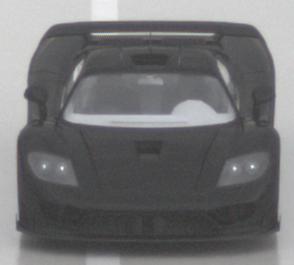
Make: Saleen
Model: S7
Detailed model: -
Model produced from: 2000
Model produced until: 2008
Doors: 2
Color: black
Road condition: wet road
Daytime: midday
Contrast: low contrast